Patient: sex M, age 76
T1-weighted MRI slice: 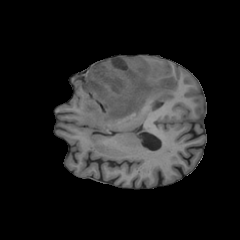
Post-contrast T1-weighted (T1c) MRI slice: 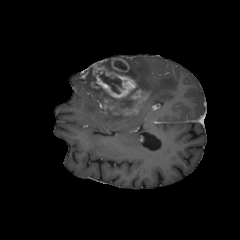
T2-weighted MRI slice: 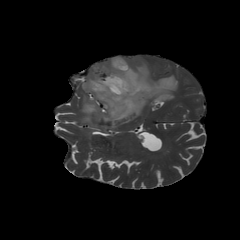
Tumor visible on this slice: yes
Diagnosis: Glioblastoma, IDH-wildtype
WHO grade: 4